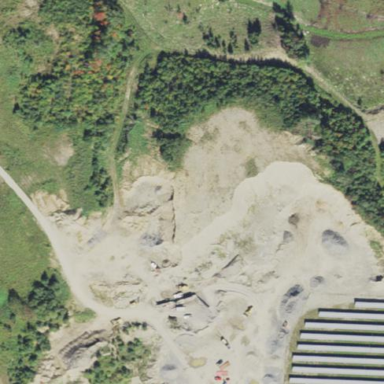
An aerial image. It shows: Quarry area.